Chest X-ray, PA view. Patient: 69 years old, sex M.
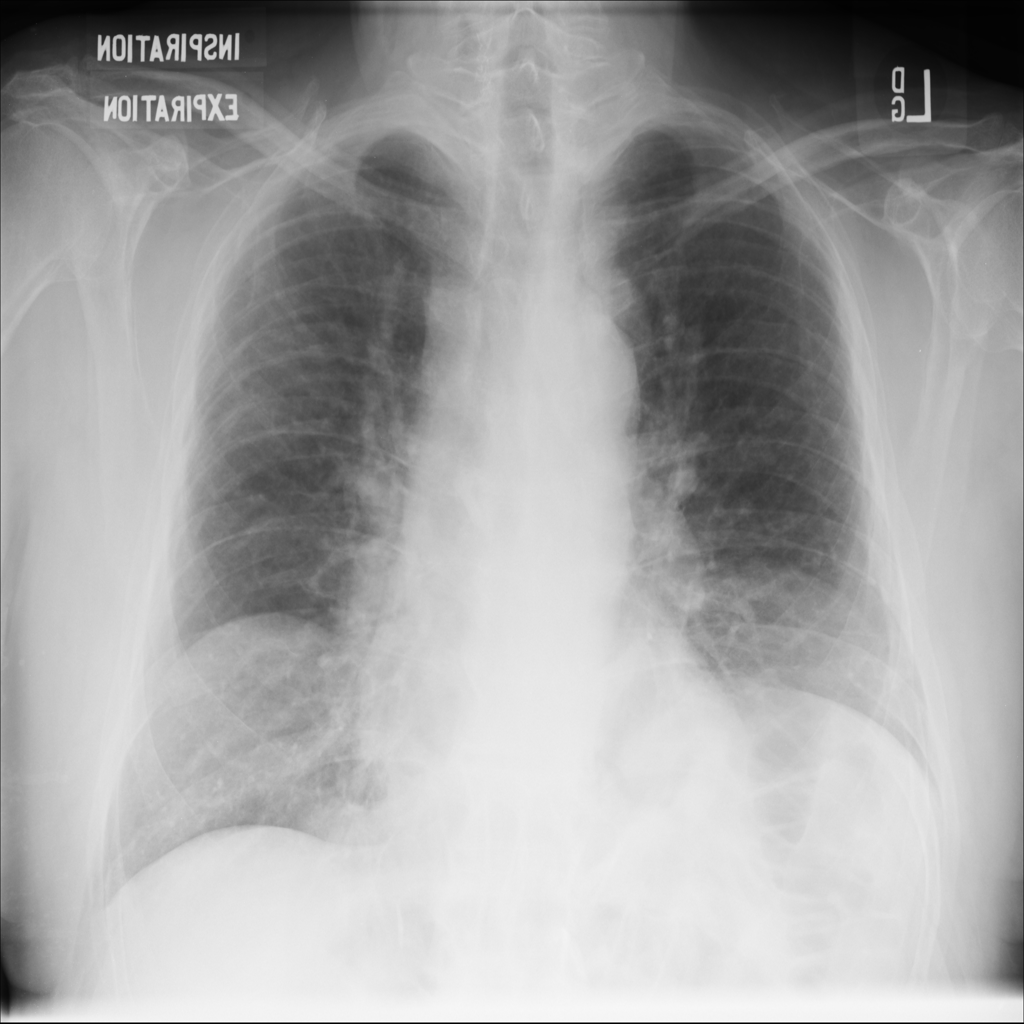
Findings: Effusion